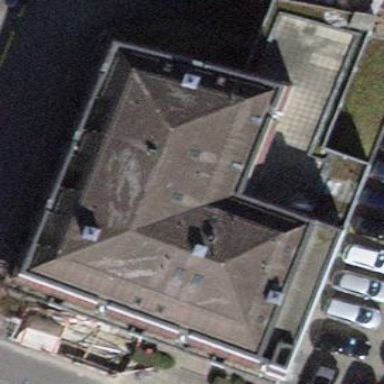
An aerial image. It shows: Commercial building.